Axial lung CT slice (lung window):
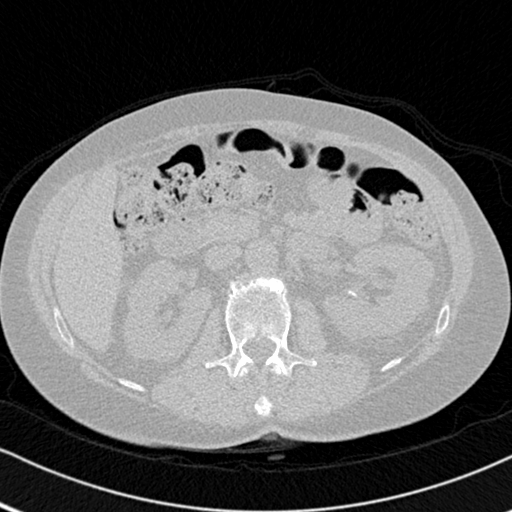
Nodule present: no